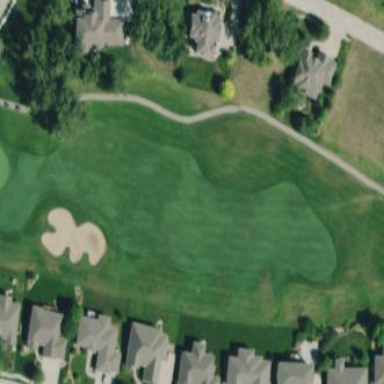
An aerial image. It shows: Golf fairway surrounded by grass.